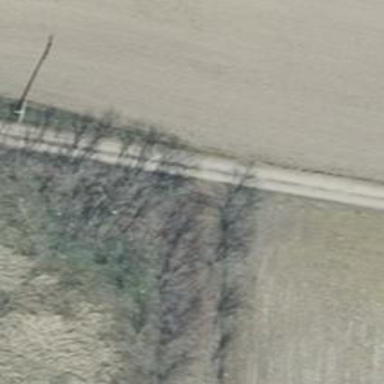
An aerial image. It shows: Row of deciduous broadleaved trees.